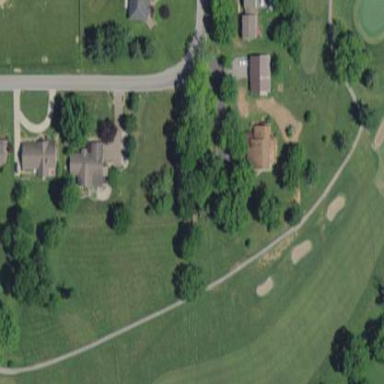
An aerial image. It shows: Grassy area designated as golf fairway.